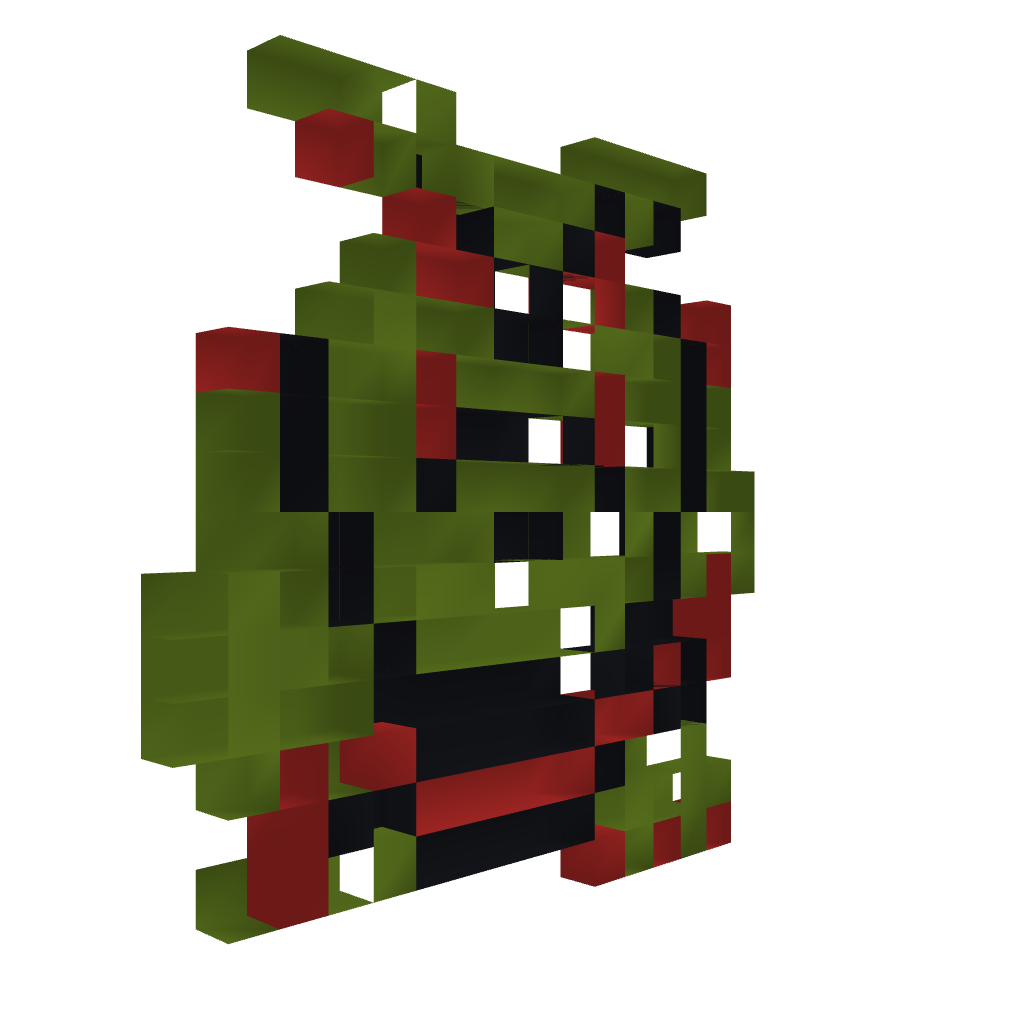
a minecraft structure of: Moblin from Zelda 1